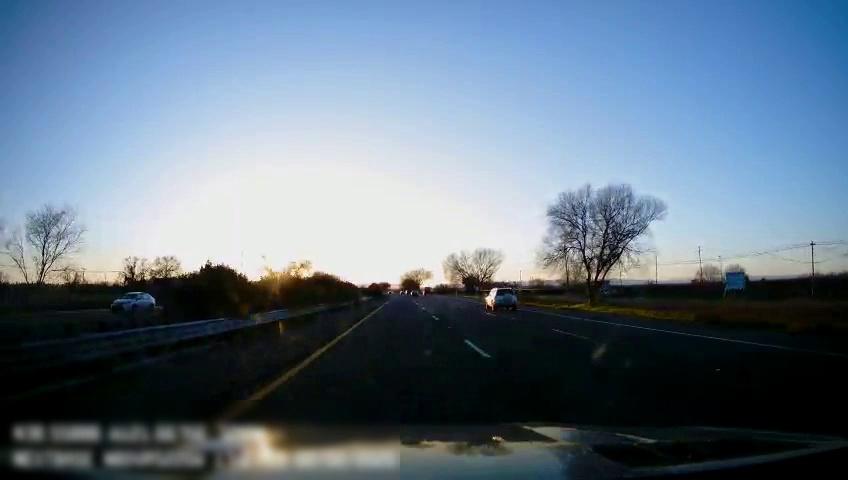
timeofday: Day
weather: Sunny
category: Drivable Space
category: Vehicles | SUV
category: Vehicles | Car
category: Lanes | Alternate Lane
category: Lanes | Current Lane
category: Lanes | Current Lane
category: Lanes | Alternate Lane
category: Traffic | Signs